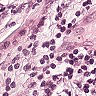
Metastatic tissue present: yes